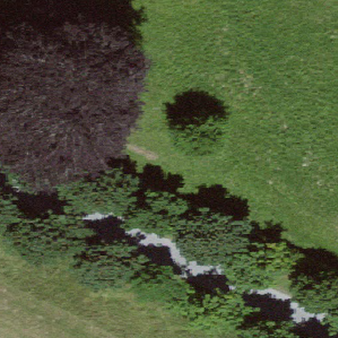
Label: other